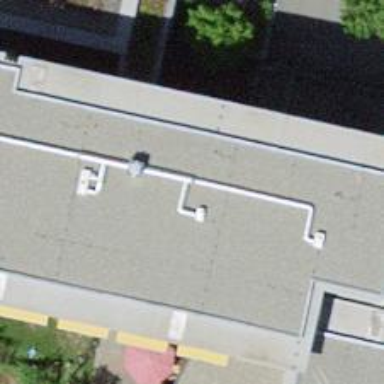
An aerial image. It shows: Kindergarten.